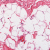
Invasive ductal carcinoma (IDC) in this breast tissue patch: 0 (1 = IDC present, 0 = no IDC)